Question: I have a drop down form that when I select an option should show the photos with those tags. This code works fine when I make the option tags into divs or ul/li elements. While I know the function works with those, it will not work when I have them as select/option elements.
I theorize that the problem exists within the click function, yet am unable to solve. Other jquery functions for forms offer no solution as well.
Any assistance is appreciated.
HTML/PHP
'''
<form>
<select id="industry_area">Industry:
<option class="active industry" id="all">All</option>
<?php
// check if the repeater field has rows of data
// loop through the rows of data
while ( have_rows( 'industry_menu' ) ) :
the_row();
// display a sub field value
$industry_menu = get_sub_field( 'industry_field_name' );
$count = get_row_index();
echo "<option class='industry' id=$industry_menu> $industry_menu </option>";
endwhile;
?>
</select>
</form>
<div id="parent">
<?php
foreach ( $partners as $partner ) {
$id = $partner->ID;
$image = get_the_post_thumbnail($id);
$vip = get_field('vip', $id);
$industry_type = get_field('industry', $id);
$industry_type_string = $industry_type[0];
echo
"<div class='item $vip $industry_type_string'>
$image
</div>";
}
?>
</div>
'''
JS
'''
var $industry = $('.industry').click(function() {
if (this.id == 'all') {
$('#parent > div').fadeIn(450);
} else {
var $el = $('.' + this.id).fadeIn(450);
$('#parent > div').not($el).hide();
}
$industry.removeClass('active');
$(this).addClass('active');
})
'''
Photo:

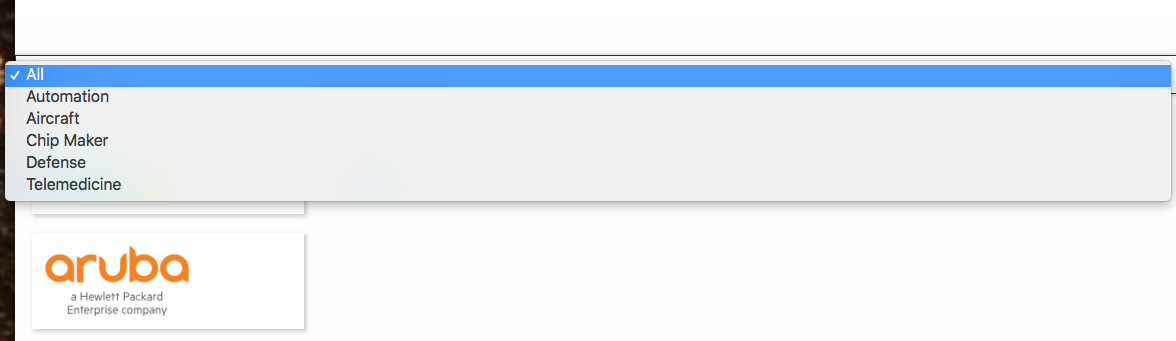
Answer: You cannot give '<option>' tags an 'id' attribute. They dont have one.
Instead give the '<select>' tag an id like you have '<select id="industry_area">' then as you have no index attribute set on the '<option>' tags, you will have to use jquery code like this to get the selected text
'''
$( "#industry_area option:selected" ).text();
'''
You code amended
'''
var $industry = $('.industry_area ').click(function() {
if ($( "#industry_area option:selected" ).text() == 'all') {
$('#parent > div').fadeIn(450);
} else {
var $el = $('.' + this.id).fadeIn(450);
$('#parent > div').not($el).hide();
}
$( "#industry_area option:selected" )
.removeClass('active')
.addClass('active');
})
'''